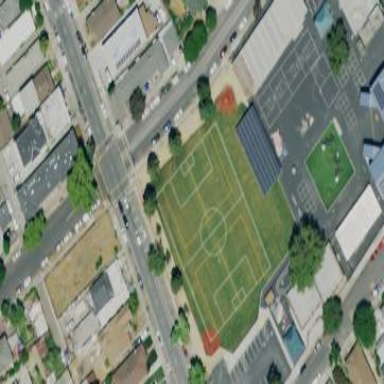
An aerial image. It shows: Soccer pitch designated for leisure and sports activities.